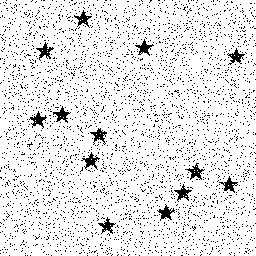
Squares: 0
Triangles: 0
Stars: 13
Total shapes: 13